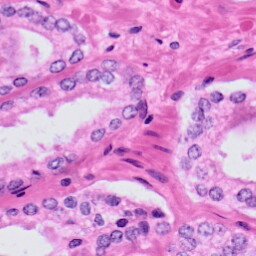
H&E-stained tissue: Prostate